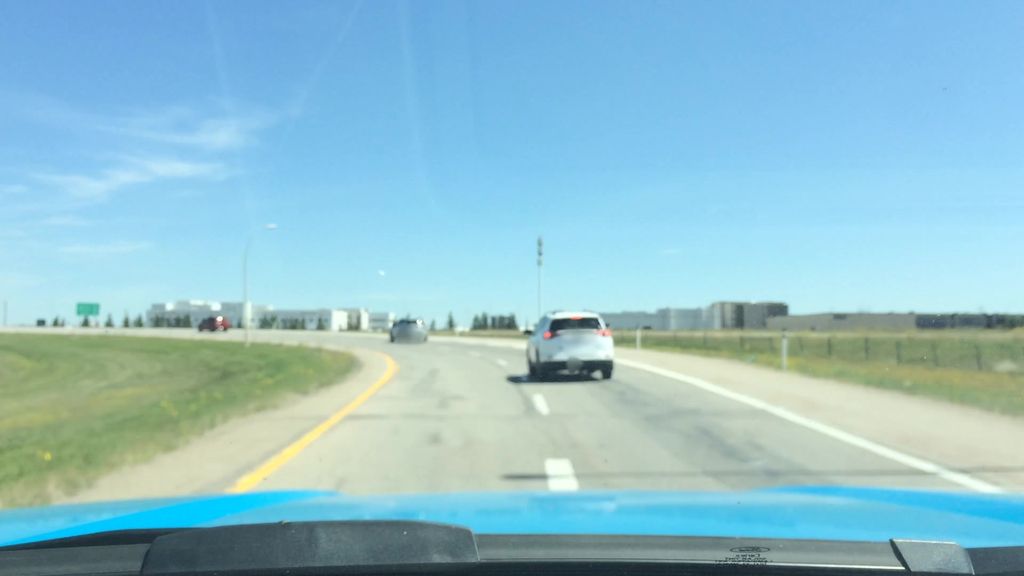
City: calgary